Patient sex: M
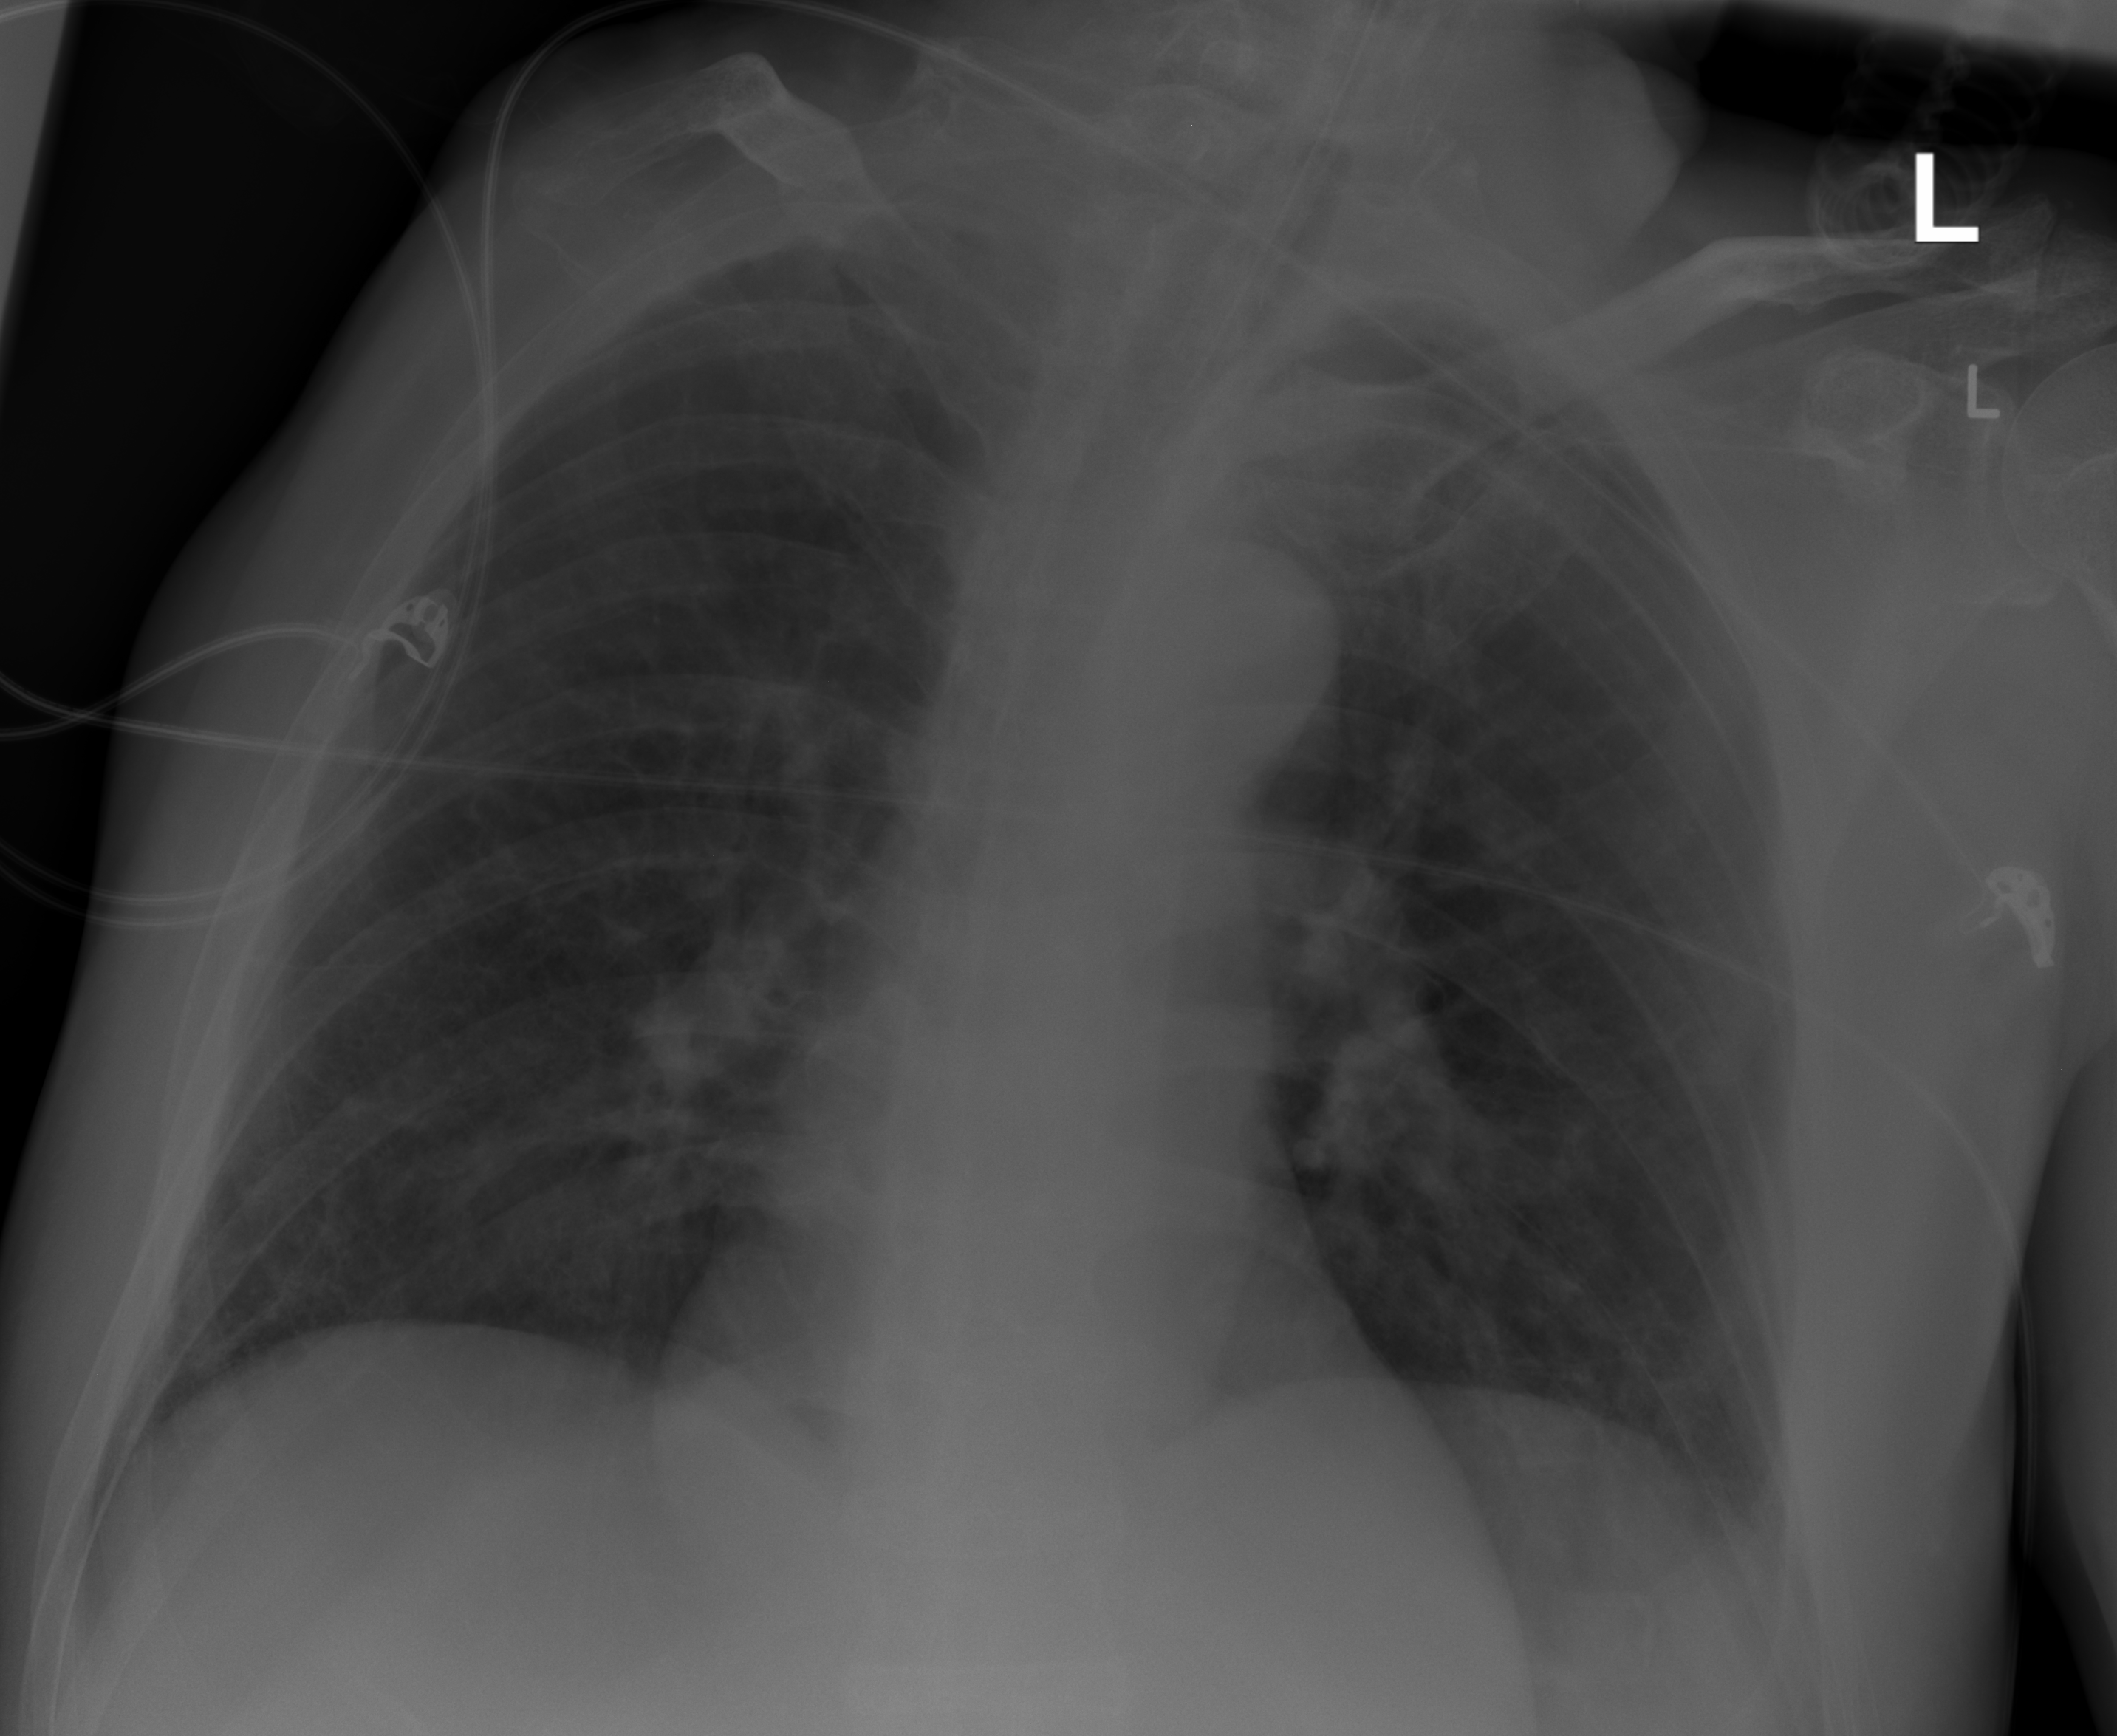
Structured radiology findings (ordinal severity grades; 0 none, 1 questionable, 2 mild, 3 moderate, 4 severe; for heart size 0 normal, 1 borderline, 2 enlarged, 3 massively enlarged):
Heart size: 0
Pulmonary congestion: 0
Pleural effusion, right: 0
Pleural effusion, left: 0
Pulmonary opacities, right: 0
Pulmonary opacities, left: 0
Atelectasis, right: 1
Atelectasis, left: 2